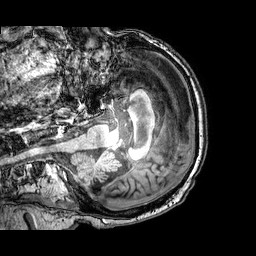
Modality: T1w
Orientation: axial
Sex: male
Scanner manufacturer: philips
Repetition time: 0.008282 s
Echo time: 0.00386 s